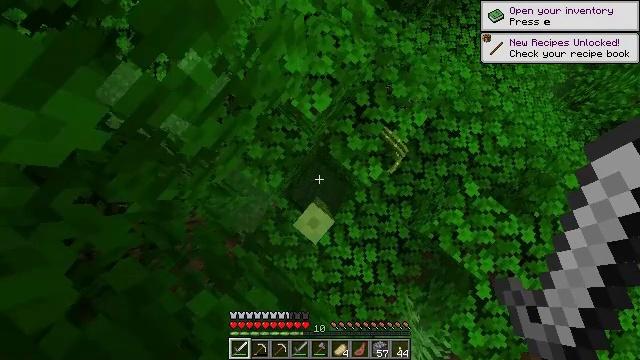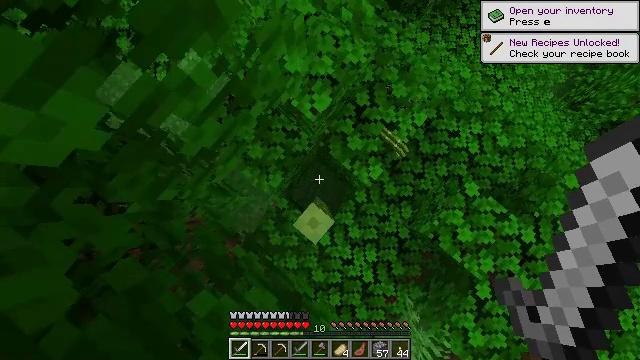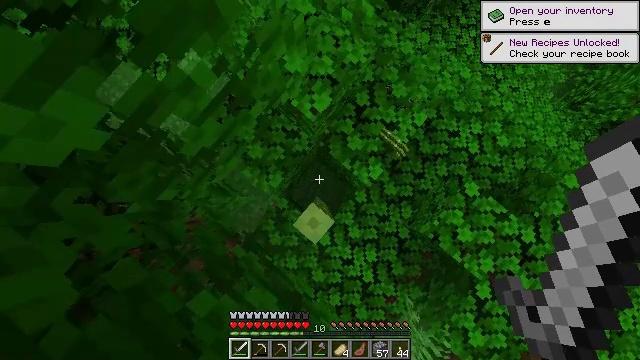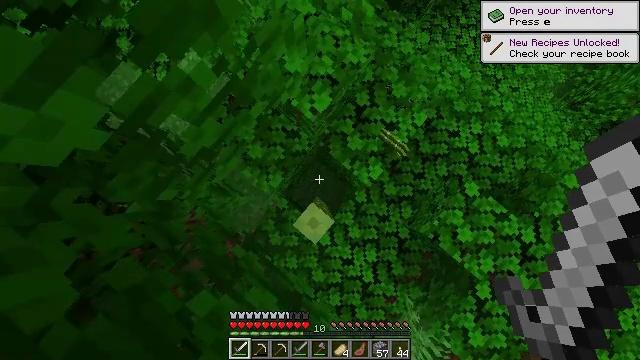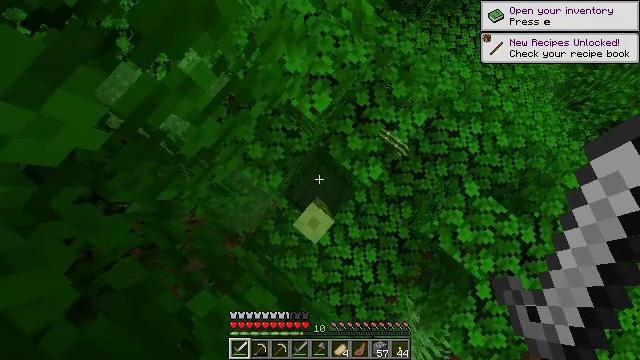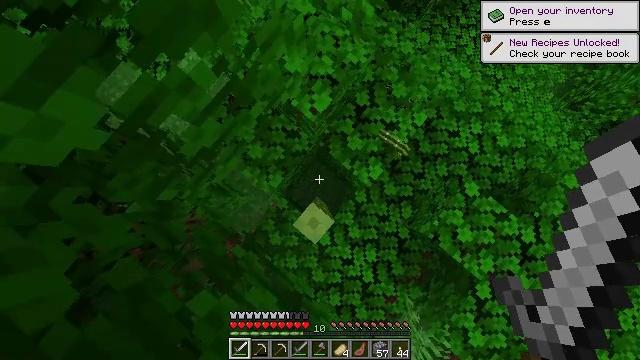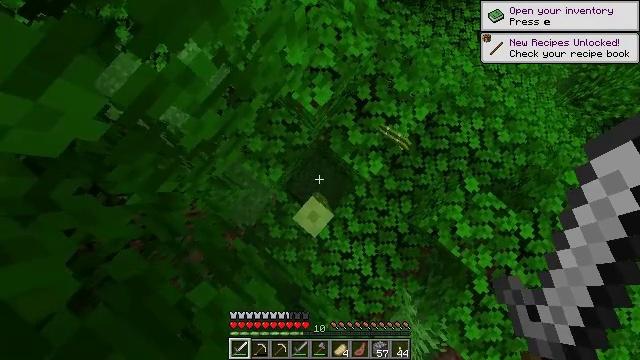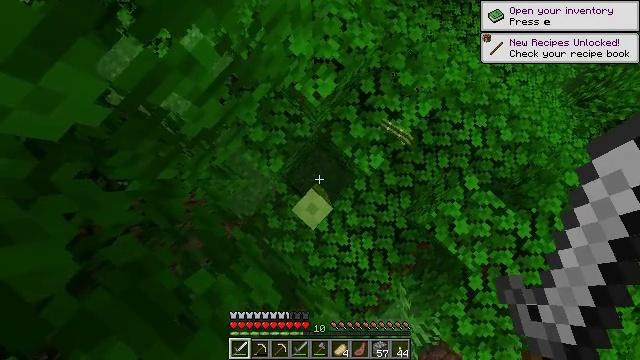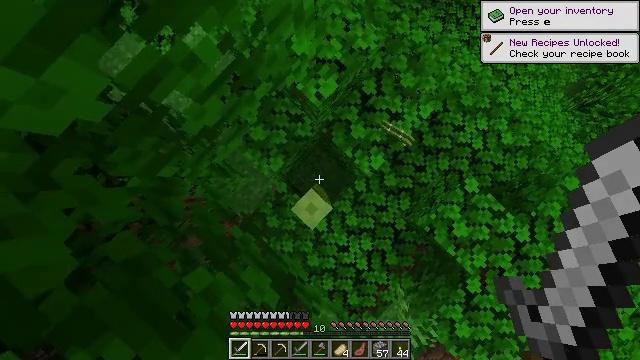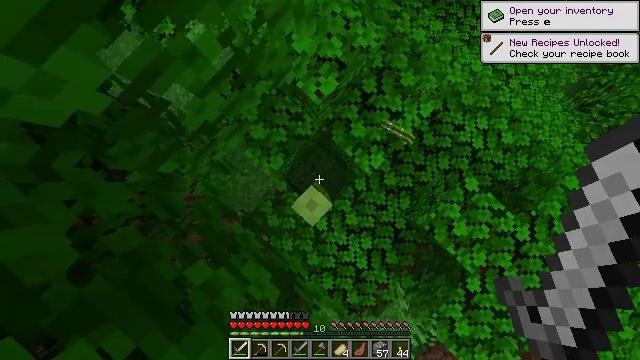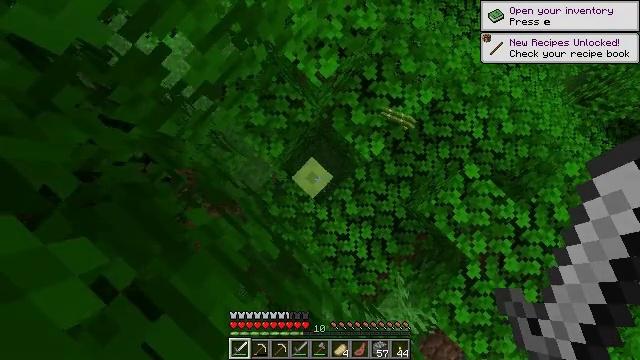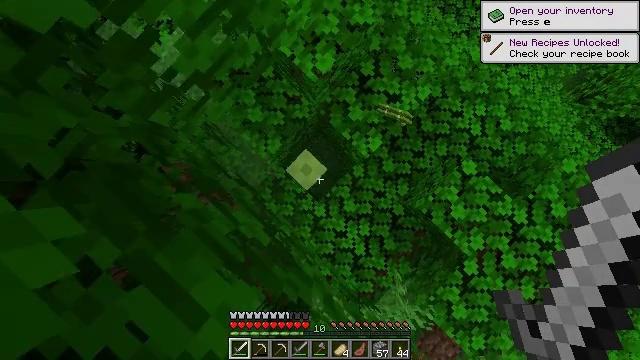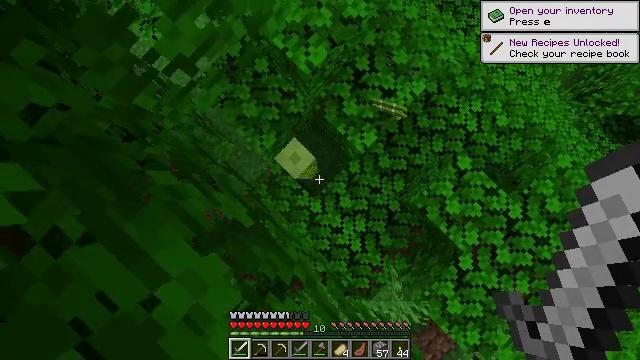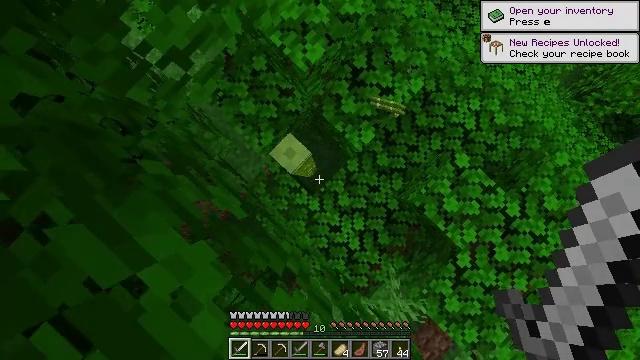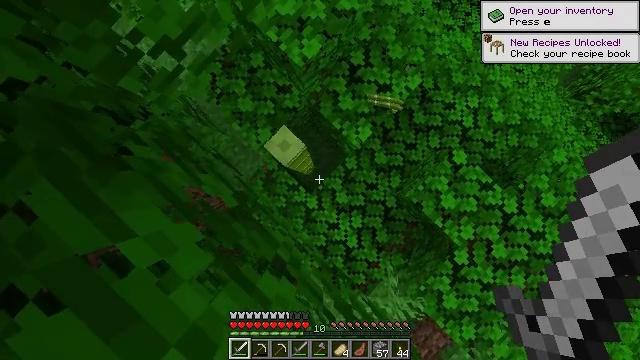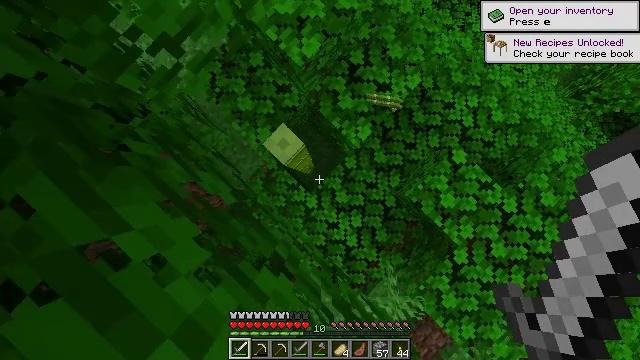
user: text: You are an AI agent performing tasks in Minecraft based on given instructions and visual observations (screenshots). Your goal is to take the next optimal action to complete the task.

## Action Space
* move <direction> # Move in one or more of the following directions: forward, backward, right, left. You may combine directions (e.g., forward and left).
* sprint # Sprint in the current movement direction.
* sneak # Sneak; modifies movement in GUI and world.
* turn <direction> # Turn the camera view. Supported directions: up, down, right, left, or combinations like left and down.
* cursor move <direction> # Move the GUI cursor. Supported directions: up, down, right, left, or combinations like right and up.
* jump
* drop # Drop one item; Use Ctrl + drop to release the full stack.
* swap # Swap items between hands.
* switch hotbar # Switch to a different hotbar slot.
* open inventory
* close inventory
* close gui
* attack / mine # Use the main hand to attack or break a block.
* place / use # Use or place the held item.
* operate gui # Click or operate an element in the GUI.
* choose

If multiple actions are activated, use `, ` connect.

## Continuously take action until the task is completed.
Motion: motion action
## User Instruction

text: Collect bamboo for crafting.
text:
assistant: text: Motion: no_op
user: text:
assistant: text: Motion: no_op
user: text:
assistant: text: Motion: no_op
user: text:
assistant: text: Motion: no_op
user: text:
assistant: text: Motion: no_op
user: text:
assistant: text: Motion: turn down
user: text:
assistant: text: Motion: turn left and down
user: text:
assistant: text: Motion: turn left and down
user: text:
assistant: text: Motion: move back
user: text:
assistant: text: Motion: move back
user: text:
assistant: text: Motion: move back
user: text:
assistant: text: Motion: no_op
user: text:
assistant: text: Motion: no_op
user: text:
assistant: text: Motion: no_op
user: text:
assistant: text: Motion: no_op
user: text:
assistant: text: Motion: no_op
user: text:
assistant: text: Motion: no_op
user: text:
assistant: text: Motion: attack / mine
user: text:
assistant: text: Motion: turn left and up, attack / mine
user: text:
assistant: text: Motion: turn left and up
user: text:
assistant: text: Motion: turn left
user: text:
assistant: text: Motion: turn left and up
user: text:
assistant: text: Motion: turn left and up
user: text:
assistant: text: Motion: turn left
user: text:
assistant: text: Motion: attack / mine
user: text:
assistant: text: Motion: attack / mine
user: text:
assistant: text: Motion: attack / mine
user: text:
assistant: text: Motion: turn left
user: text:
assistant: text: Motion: turn left
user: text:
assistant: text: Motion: turn left